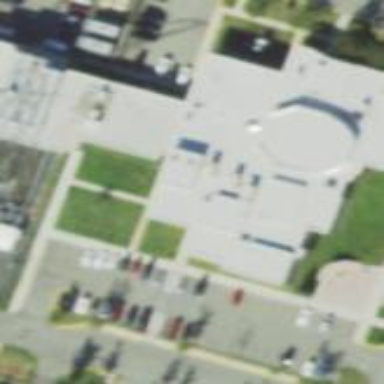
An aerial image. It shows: School building.